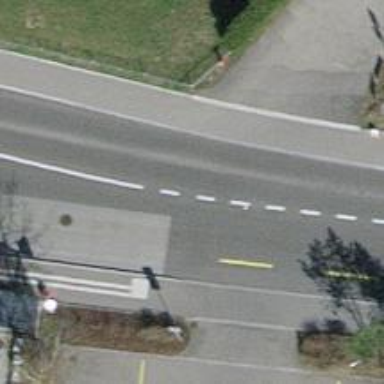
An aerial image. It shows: Public transport stop position.